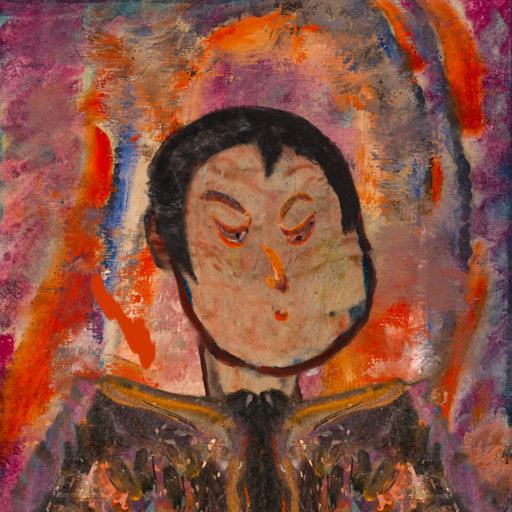
Background: Experience, Head And Neck Side: Orphan, Face Side: Hypocrite, Bust: Gypsy_Queen, Hair Side: Roy_Bahadur, Head Accessory: Blank, Second Necklace: Blank, Necklace: Blank, Baby: Blank